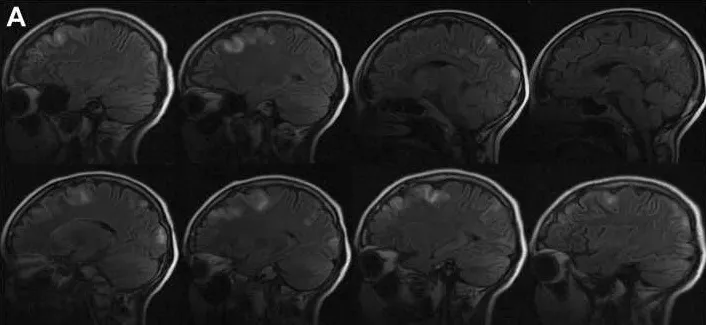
Magnetic resonance imaging T2 fluid attenuated inversion recovery sequence images of the brain. (A) Sagittal view illustrating multifocal areas of hyperintensity consistent with viral encephalitis in both the right (top row) and left (bottom row) brain.
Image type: radiology (mri)